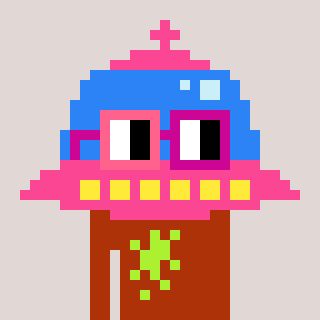
a pixel art character with square pink and red glasses, a ufo-shaped head and a hotbrown-colored body on a warm background